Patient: sex M, age 46
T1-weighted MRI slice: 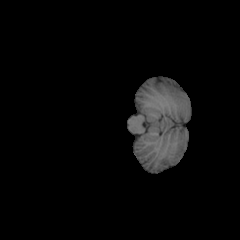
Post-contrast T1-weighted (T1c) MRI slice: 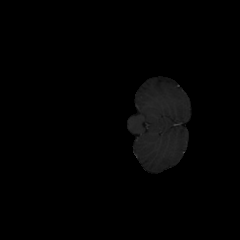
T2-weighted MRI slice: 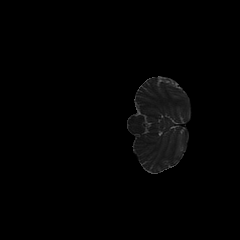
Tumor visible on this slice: no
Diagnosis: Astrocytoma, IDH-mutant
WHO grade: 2